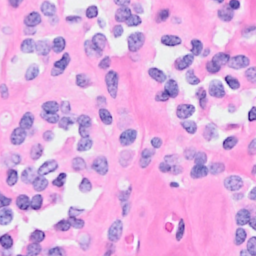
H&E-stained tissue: Breast